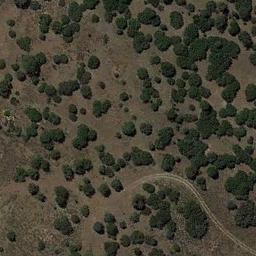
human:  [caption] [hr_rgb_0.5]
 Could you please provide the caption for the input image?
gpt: A lot of green chaparrals grow on the wasteland and a dirt road goes through the wasteland .

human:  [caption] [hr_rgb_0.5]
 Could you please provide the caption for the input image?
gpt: The chaparral is consist of some green bushes with a road pass by .

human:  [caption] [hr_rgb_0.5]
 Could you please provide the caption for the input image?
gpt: Chaparral is densely distributed on the sand and there is a winding path in the sand .

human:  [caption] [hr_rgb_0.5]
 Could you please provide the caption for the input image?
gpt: There are dozens of trees in this desert .

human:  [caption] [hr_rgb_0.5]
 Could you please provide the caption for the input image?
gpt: The chaparral is thinner on the left than on the right .